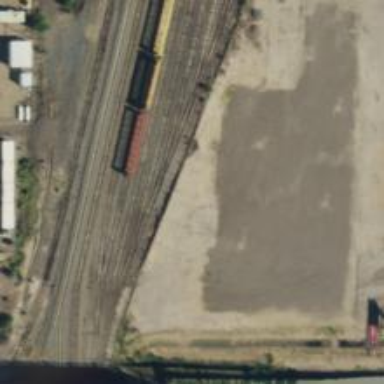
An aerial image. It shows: Railway yard in service.